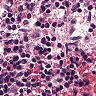
Metastatic tissue present: no